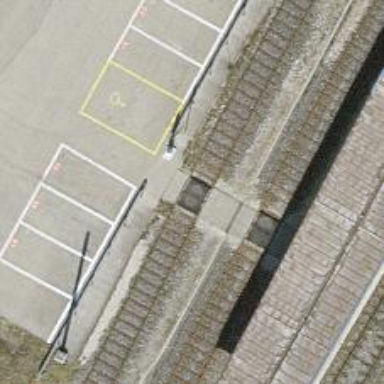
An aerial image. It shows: Crossing for the railway.